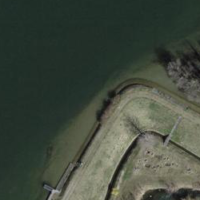
EUNIS habitat code: 15
Species observed at this site:
Vanessa cardui
Aythya fuligula